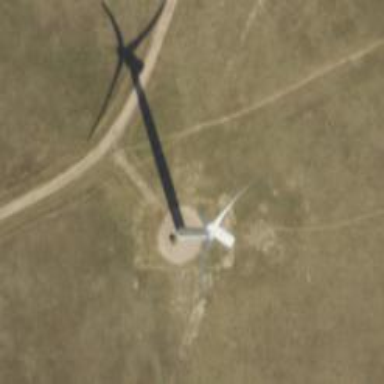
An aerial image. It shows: Wind power generator utilizing wind turbines.